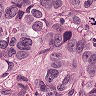
Metastatic tissue present: yes